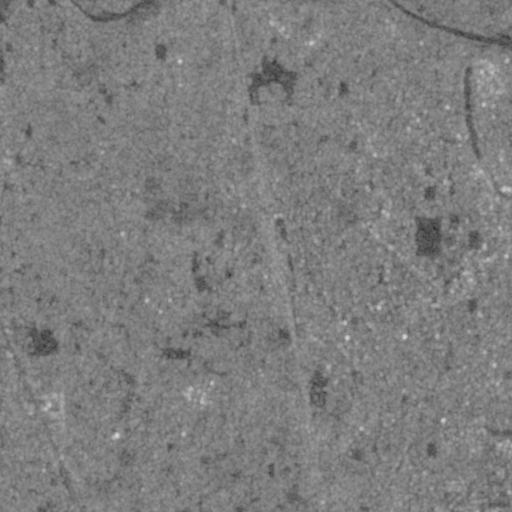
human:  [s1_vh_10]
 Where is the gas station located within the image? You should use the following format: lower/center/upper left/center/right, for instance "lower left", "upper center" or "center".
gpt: The gas station is located in the lower left of the image.
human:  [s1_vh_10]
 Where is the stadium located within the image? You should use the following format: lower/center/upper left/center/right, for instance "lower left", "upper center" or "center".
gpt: The stadium is located in the center right of the image.
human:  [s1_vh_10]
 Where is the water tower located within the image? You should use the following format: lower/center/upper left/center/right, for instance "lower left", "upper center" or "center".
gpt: The water tower is located in the right of the image.
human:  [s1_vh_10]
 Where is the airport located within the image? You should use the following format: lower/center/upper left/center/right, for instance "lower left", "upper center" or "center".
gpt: There is no airport in the image.

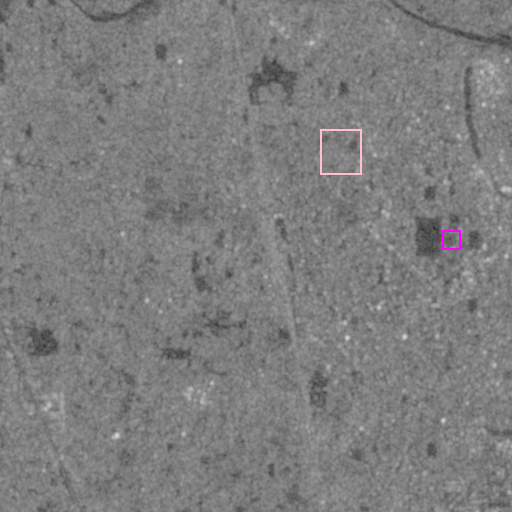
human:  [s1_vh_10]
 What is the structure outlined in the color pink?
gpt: The structure outlined in pink is a park.
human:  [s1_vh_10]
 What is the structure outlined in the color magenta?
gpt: The structure outlined in magenta is a stadium.
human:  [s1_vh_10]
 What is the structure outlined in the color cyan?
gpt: There is no cyan outline.